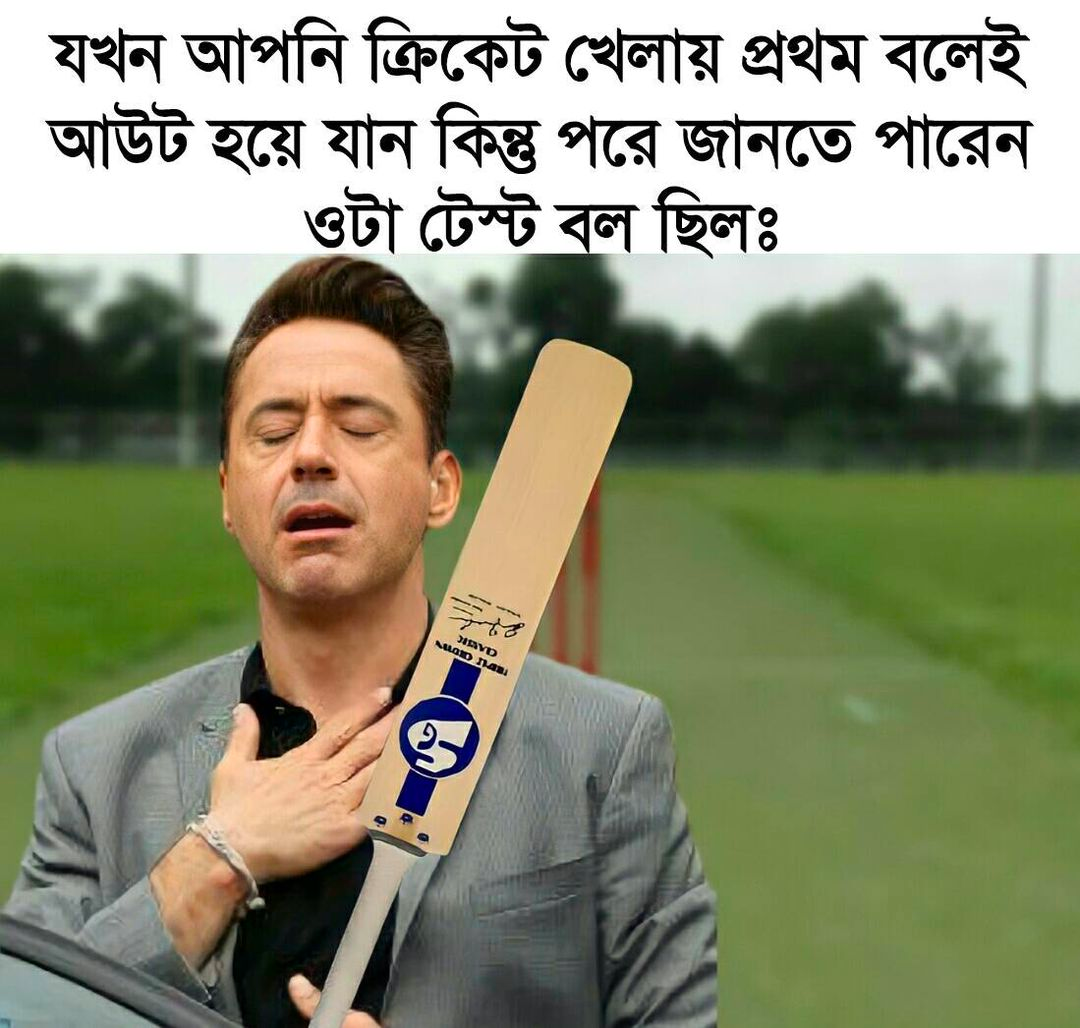
Text: যখন আপনি ক্রিকেট খেলায় প্রথম বলেই আউট হয়ে যান কিন্তু পরে জানতে পারেন ওটা টেস্ট বল ছিল
Label: Non Hate